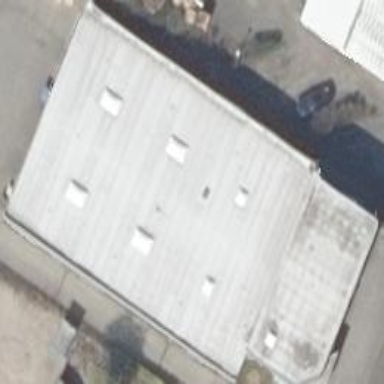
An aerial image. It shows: Commercial building.